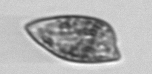
Label: Prorocentrum_dentatum